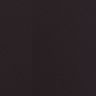
Metastatic tissue present: no